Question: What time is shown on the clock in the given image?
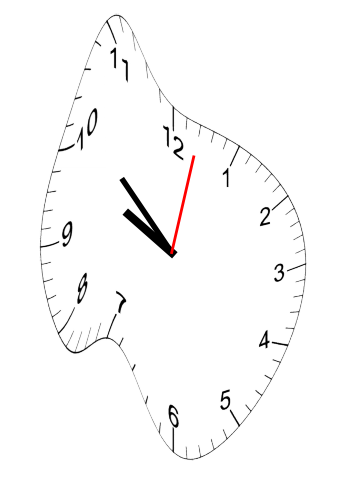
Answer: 09:52:02